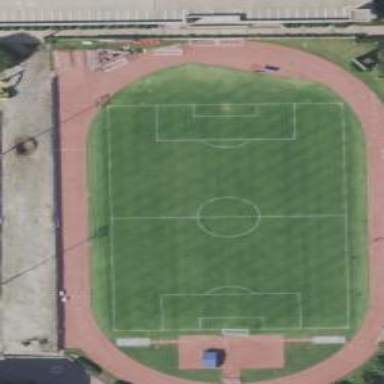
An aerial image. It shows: Soccer pitch for leisure land activities.